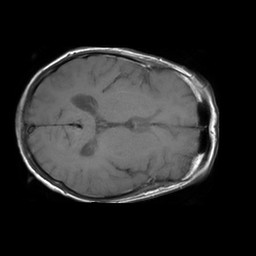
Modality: T1w
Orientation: axial
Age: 80
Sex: female
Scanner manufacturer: philips
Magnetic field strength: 3 T
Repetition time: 0.4739 s
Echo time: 0.01 s